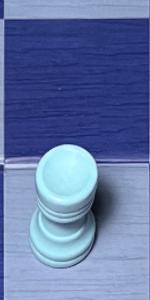
Label: Rook_White